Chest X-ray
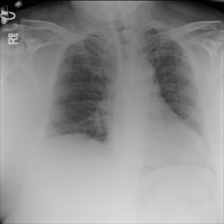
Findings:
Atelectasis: negative
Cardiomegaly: negative
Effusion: negative
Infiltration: negative
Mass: negative
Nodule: negative
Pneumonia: negative
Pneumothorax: negative
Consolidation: negative
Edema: negative
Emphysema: negative
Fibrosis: negative
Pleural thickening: negative
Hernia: negative